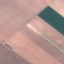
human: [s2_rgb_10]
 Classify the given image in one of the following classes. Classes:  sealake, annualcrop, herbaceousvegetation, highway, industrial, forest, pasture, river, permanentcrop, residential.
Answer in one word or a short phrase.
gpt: AnnualCrop